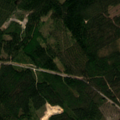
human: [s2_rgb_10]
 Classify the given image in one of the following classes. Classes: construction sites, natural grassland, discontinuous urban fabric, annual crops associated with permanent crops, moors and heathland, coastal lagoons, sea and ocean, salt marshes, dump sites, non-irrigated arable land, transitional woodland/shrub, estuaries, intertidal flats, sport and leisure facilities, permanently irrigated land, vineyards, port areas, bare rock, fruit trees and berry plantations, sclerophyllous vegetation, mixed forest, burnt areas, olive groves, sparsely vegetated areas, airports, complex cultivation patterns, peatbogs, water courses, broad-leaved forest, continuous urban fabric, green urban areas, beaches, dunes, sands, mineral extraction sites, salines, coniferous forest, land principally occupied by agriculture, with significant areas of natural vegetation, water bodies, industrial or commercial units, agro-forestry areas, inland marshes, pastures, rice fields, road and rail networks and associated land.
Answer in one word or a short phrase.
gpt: coniferous forest, transitional woodland/shrub